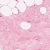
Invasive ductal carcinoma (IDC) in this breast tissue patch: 0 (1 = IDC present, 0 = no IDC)